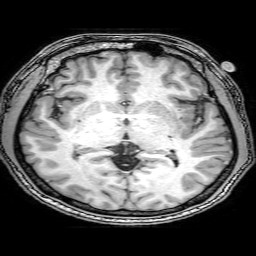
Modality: T1w
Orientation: coronal
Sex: male
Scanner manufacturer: philips
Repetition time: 0.008055 s
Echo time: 0.00368 s